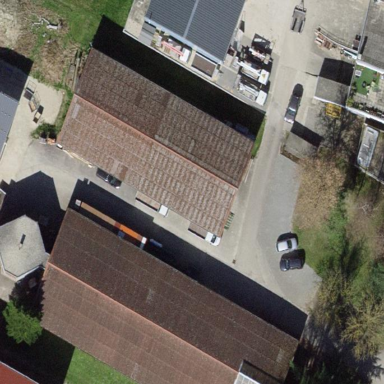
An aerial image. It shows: Industrial building.